Question: I am developing my first registration form in and I am presenting the following error
> Argument 2: cannot convert from 'out string' to 'out int'
'''
var ticketPriorityInput = "ALTO";
if (int.TryParse(Request.Form["ticketPriorityInput"], out ticketPriorityInput) == false)
{
}
'''

'ticketPriorityInput' is of type 'string'
I do this because I need to validate that when the 'ticketPriorityInput' field is saved to save it by default with the string "ALTO", you can tell me how it is the best way to do it or how I can fix it
I explain better a form but depending on the session variables certain fields are loaded, 'ticketPriorityInput' has to go in both one and the other, the difference is that in which I need also goes 'ticketPriorityInput' but it is not being entered I need it to be stored by default value "ALTO"
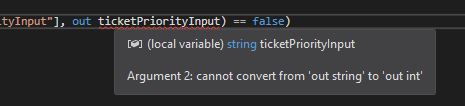
Answer: After reading the comments of all users and none understood what my question was saying despite being updated with a clearer explanation I found the solution to my problem in this way
'''
var ticketPriorityInput = Request.Form["ticketPriorityInput"];
var ticketPriorityInputByDefault = "ALTO";
if (String.IsNullOrEmpty(ticketPriorityInput)){
ticketPriorityInput = ticketPriorityInputByDefault;
}
'''